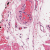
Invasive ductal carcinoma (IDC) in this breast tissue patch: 0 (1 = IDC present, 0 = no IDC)